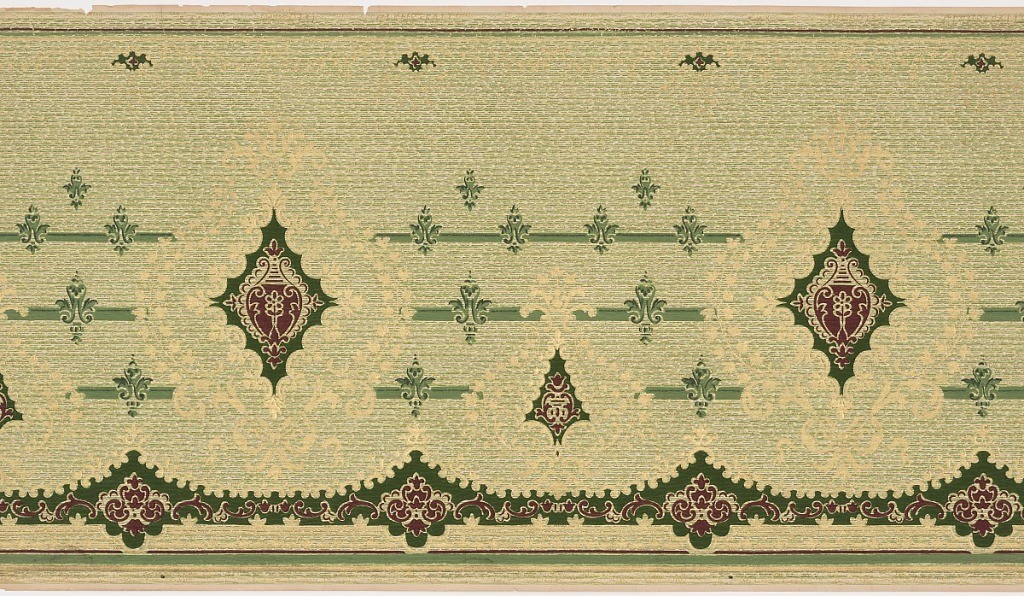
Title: Frieze
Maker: Imperial Wallcoverings Inc., American, founded 1901
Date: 1905–1915
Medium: Machine-printed paper
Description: Diamond-shaped motifs alternating with other motifs. Band of diamond motifs run across the top edge. Printed in green, burgundy and gold on tan background.